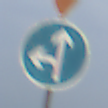
Verkehrszeichen: VorgeschriebeneFahrtrichtungGeradeausOderLinks
Zusatzzeichen oben: VorfahrtGewaehren
Umgebung: Outdoor, Suburban
Tageszeit: MorningAfternoon
Wetter: PartlyCloudy
Licht: Natural
Jahreszeit: NotSpecified
Kontrast: HighContrast